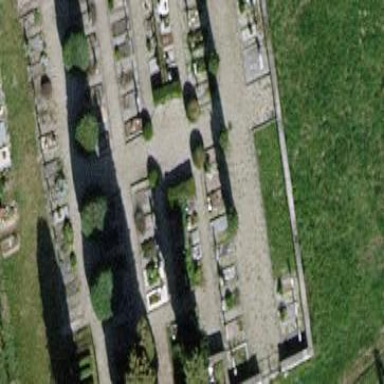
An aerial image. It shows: Cemetery.